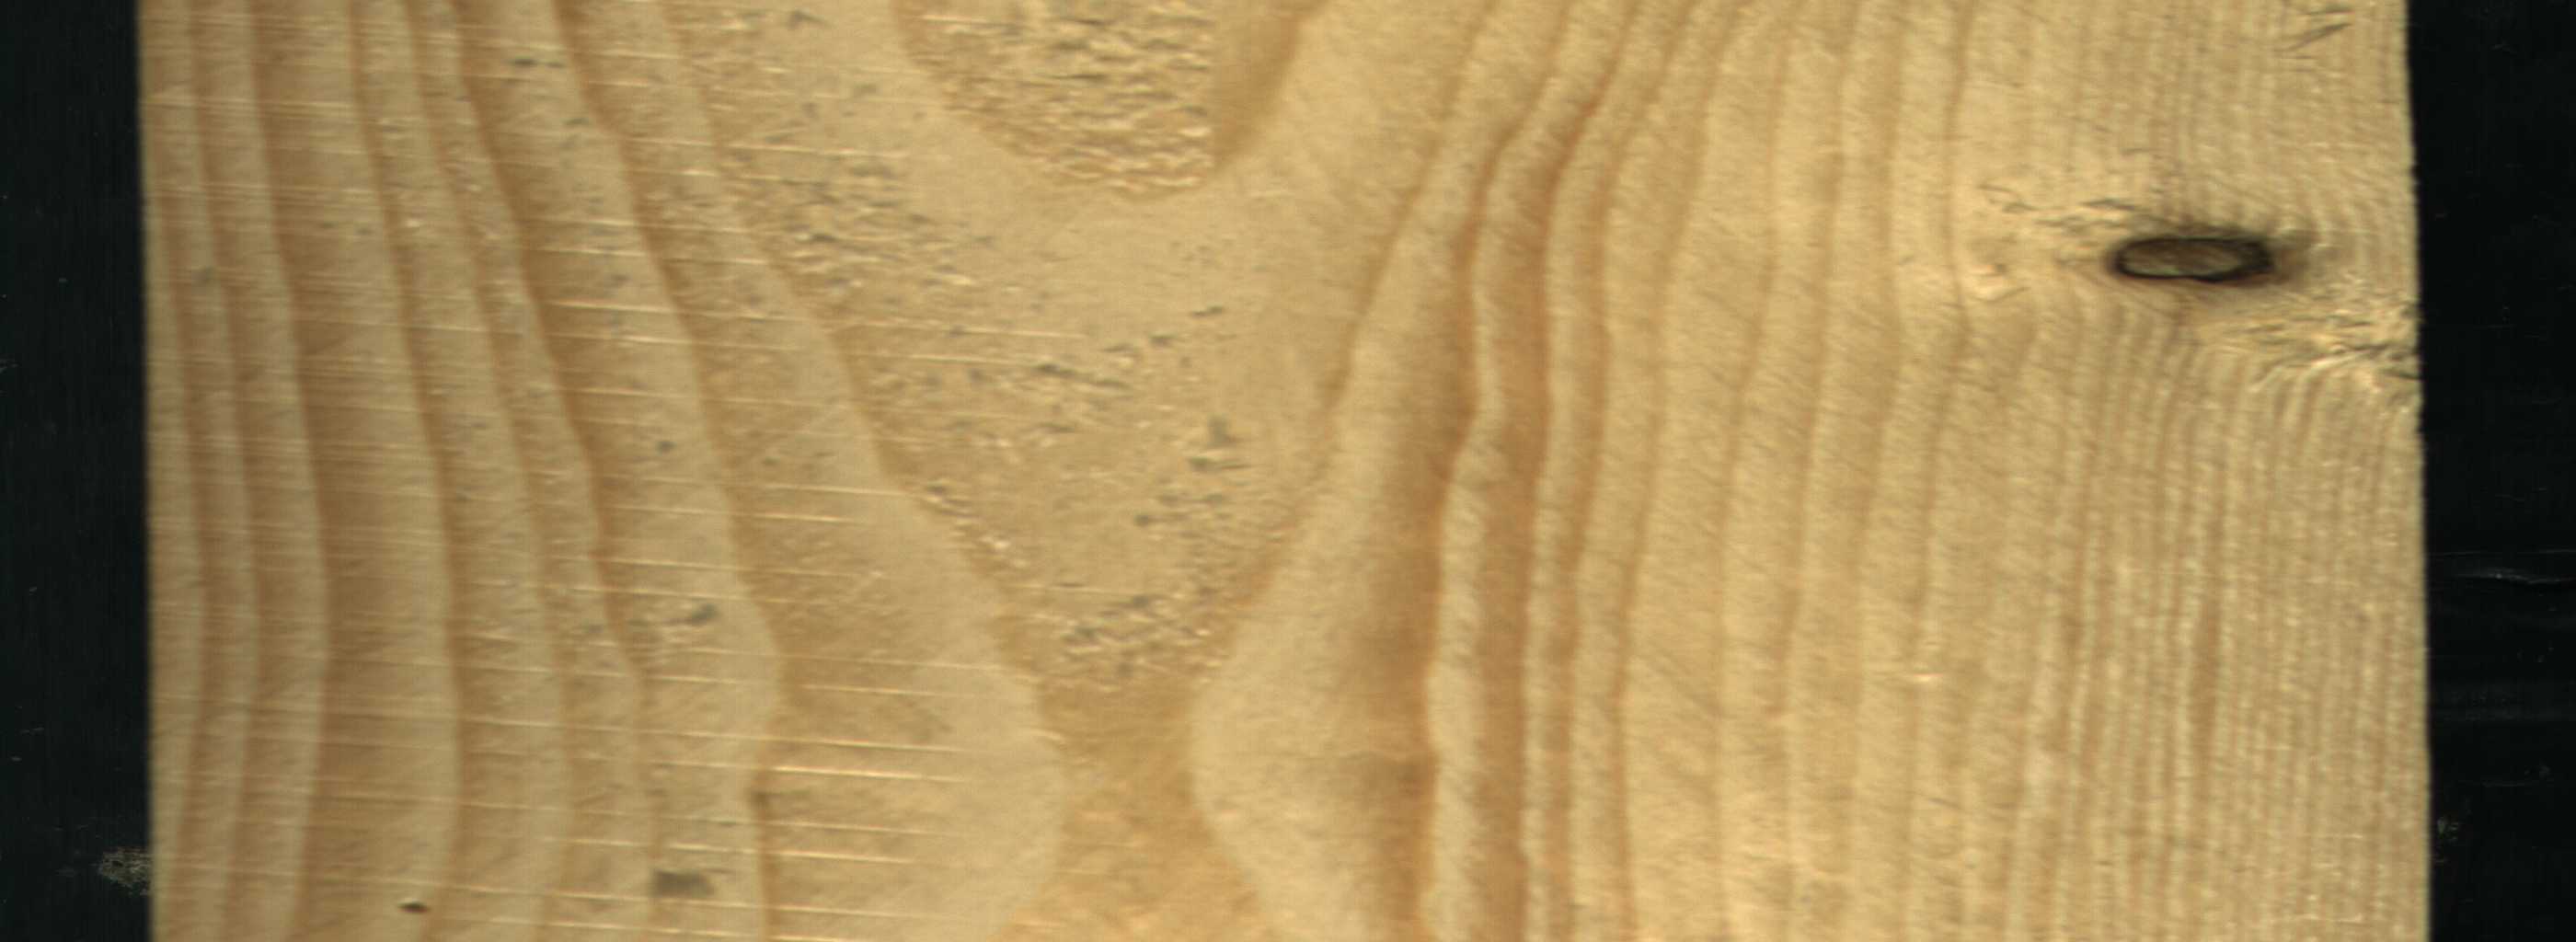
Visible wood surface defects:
Dead_Knot